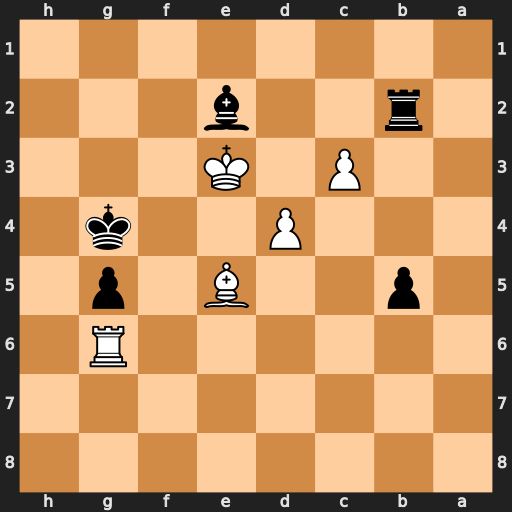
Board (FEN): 8/8/6R1/1p2B1p1/3P2k1/2P1K3/1r2b3/8
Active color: b
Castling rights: -
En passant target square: -
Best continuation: Bc4 d5 Kf5